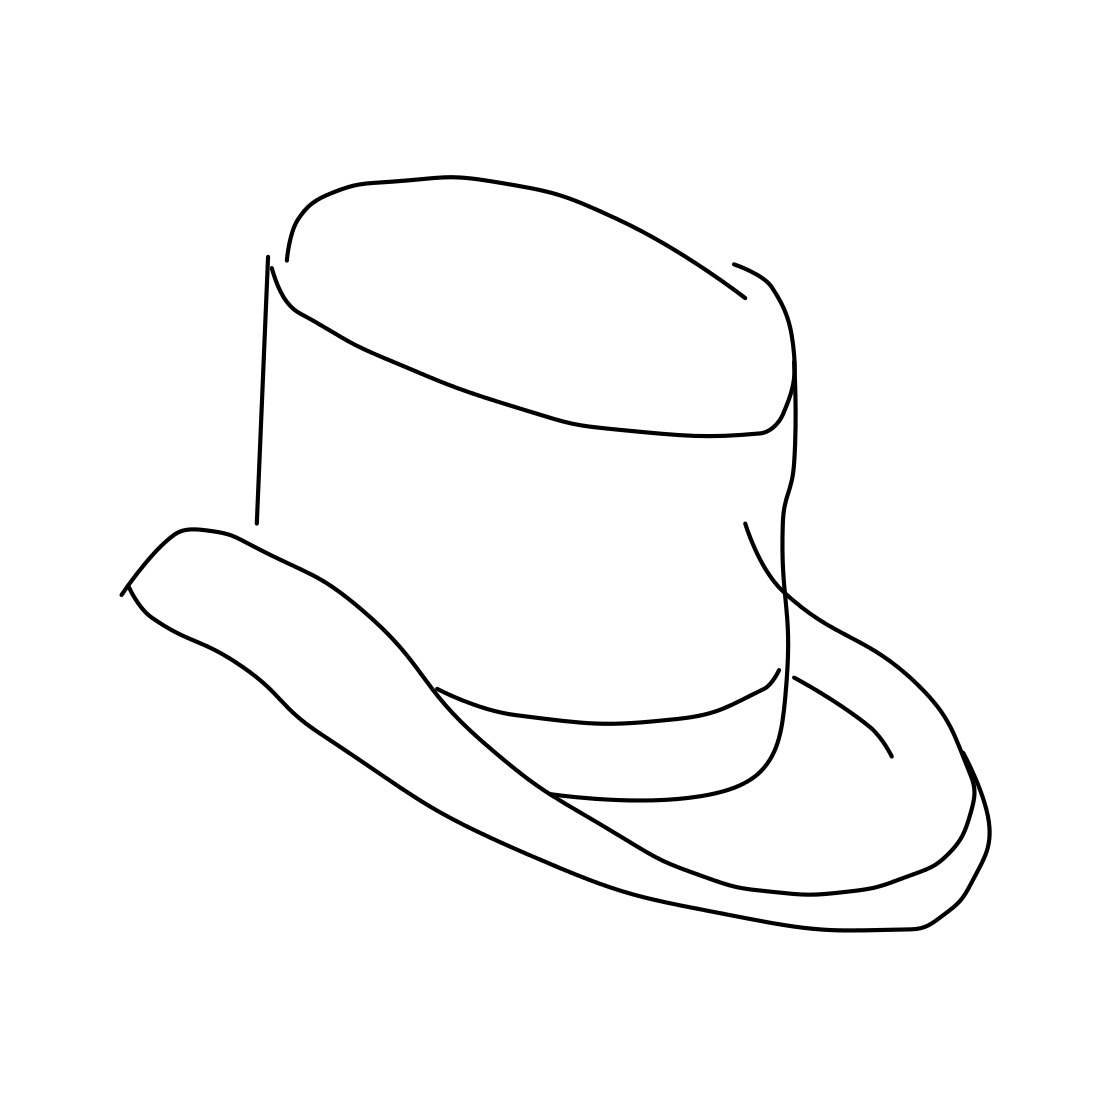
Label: hat